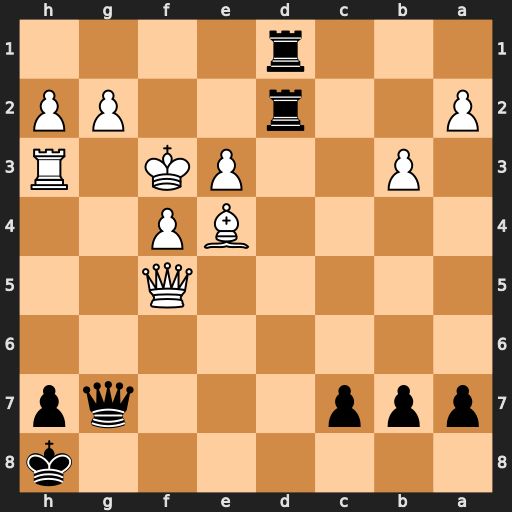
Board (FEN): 7k/ppp3qp/8/5Q2/4BP2/1P2PK1R/P2r2PP/3r4
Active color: b
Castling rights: -
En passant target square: -
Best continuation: Rf1#